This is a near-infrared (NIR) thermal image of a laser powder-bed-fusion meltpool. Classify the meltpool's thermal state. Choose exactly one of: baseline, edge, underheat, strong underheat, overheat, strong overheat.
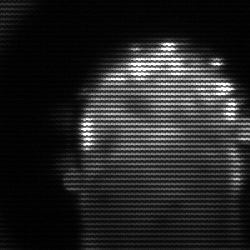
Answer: baseline